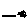
Label: car